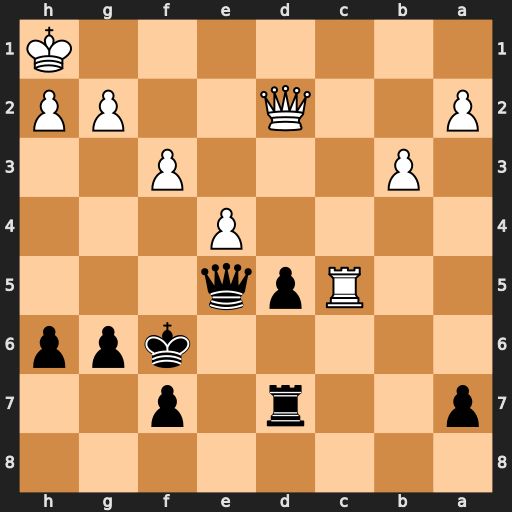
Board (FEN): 8/p2r1p2/5kpp/2Rpq3/4P3/1P3P2/P2Q2PP/7K
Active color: b
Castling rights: -
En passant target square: -
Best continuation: dxe4 Rc6+ Kg7